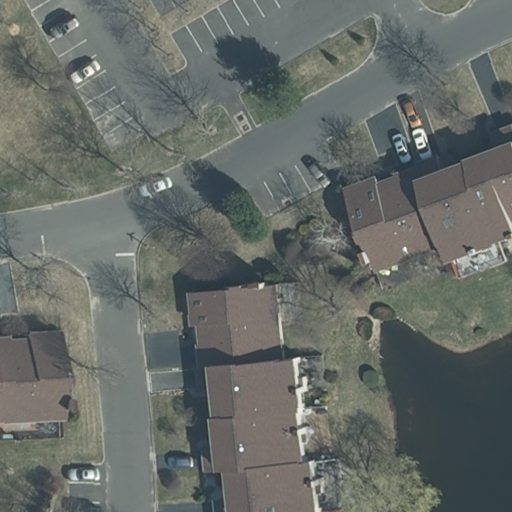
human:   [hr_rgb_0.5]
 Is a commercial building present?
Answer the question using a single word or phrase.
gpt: no

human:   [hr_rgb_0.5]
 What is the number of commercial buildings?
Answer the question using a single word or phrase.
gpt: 0

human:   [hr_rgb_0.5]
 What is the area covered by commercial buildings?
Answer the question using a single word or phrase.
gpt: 0m2

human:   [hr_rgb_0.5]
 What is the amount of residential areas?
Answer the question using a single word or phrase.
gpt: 1

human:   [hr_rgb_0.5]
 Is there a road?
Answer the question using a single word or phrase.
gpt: yes

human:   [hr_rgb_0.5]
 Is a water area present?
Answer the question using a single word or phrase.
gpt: yes

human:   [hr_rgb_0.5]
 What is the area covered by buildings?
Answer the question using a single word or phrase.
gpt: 1738m2

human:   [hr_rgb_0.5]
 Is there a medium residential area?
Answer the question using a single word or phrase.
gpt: no

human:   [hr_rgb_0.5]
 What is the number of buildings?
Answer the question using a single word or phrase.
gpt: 3

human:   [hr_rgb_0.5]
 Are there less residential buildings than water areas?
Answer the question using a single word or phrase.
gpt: no

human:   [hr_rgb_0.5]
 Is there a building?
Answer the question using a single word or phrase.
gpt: yes

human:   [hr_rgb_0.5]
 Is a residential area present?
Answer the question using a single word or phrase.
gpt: yes

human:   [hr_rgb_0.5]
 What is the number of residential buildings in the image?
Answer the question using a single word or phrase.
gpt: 3

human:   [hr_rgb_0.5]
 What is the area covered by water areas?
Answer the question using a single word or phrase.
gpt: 704m2

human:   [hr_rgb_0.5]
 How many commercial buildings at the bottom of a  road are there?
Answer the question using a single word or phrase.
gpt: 0

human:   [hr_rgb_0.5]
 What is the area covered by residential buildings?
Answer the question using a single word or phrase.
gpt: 1738m2

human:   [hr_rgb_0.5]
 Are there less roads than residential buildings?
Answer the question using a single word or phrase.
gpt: no

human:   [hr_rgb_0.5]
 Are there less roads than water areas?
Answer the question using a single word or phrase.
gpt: no

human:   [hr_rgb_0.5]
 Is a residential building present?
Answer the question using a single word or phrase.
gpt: yes

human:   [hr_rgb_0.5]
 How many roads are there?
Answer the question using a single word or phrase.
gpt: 3

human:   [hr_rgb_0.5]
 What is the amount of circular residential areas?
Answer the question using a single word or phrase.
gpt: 0

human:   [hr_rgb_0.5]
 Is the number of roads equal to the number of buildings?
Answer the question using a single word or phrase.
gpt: yes

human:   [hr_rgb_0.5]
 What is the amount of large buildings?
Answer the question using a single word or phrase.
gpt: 2

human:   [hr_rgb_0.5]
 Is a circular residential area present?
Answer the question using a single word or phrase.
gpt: no

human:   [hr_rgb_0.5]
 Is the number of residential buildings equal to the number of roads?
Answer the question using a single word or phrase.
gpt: yes

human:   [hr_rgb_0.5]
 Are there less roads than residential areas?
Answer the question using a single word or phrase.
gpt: no

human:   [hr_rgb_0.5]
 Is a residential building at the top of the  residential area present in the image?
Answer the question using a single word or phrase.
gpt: yes

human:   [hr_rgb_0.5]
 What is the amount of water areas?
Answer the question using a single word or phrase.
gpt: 1

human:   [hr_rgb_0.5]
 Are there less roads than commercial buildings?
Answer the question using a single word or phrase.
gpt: no

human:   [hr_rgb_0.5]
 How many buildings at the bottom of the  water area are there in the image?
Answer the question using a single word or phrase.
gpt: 0

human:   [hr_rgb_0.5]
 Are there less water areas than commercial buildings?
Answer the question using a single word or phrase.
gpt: no

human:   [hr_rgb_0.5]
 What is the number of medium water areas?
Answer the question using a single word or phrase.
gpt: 0

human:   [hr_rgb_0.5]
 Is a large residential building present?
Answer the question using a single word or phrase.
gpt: yes

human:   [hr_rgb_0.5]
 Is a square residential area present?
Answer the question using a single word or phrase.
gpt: no

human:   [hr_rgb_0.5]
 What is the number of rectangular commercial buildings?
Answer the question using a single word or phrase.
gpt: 0

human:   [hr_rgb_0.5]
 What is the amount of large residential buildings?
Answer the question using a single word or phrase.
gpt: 2

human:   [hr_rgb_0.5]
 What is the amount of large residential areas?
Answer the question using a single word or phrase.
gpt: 1

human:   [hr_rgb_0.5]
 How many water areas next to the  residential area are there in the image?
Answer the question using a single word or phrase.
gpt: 1

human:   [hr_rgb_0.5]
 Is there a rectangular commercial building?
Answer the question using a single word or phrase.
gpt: no

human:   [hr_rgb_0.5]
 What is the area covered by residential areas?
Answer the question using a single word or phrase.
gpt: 10632m2

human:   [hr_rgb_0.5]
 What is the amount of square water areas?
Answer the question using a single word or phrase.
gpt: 0

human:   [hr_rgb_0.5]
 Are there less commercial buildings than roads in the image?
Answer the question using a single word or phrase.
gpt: yes

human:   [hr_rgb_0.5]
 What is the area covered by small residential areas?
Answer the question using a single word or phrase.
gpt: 0m2

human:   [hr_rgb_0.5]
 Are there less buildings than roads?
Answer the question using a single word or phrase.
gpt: no

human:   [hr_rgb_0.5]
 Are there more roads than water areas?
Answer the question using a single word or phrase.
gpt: yes

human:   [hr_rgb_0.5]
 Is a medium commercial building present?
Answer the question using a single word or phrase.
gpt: no

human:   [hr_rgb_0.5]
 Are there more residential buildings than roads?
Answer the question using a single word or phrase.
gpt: no

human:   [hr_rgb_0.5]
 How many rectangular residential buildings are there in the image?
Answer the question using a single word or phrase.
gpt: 1

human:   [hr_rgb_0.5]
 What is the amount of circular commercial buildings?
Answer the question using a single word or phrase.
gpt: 0

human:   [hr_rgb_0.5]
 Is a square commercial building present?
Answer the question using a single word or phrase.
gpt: no

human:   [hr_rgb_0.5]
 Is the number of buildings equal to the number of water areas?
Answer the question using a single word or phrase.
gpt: no

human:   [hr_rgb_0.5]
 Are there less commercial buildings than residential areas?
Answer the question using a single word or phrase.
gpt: yes

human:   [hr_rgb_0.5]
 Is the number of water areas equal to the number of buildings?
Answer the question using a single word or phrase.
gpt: no

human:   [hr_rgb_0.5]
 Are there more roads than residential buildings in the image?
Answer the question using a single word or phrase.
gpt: no

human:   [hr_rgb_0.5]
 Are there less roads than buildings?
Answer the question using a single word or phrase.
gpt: no

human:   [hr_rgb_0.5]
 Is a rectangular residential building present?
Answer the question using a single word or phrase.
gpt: yes

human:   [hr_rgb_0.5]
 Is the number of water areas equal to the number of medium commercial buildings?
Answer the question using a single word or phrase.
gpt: no

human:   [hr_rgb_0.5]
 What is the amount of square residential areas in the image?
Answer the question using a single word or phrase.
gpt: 0

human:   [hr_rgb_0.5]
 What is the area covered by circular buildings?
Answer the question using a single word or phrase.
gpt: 0m2

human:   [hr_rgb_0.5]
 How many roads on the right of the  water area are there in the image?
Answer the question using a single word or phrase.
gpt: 1

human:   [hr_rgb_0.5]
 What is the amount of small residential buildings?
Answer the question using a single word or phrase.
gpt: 0

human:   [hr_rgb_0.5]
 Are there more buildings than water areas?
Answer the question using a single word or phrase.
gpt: yes

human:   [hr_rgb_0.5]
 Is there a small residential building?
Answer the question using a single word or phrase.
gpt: no

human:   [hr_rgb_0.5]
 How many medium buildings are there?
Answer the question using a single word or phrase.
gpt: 1